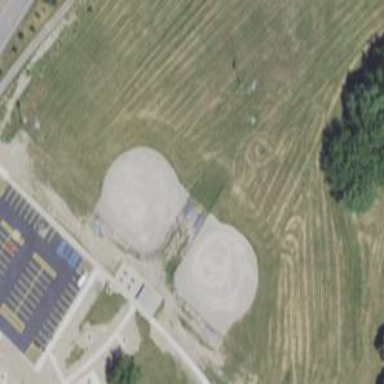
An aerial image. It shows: Baseball pitch for leisure and sports activities.